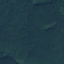
Land use / land cover: Forest